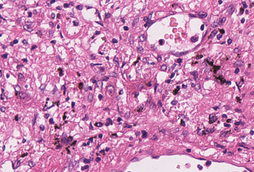
Tumor epithelial tissue: no
Tumor-associated stroma tissue: yes
Normal tissue: no